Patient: sex F, age 58
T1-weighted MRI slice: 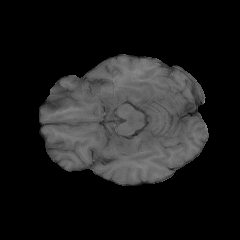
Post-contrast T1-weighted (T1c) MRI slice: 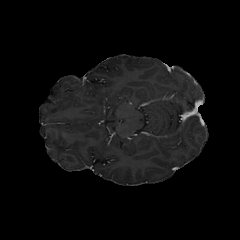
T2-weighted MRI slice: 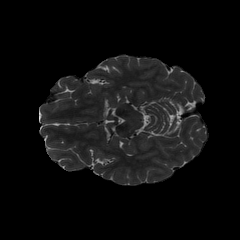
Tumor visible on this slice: no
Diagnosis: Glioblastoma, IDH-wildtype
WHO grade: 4